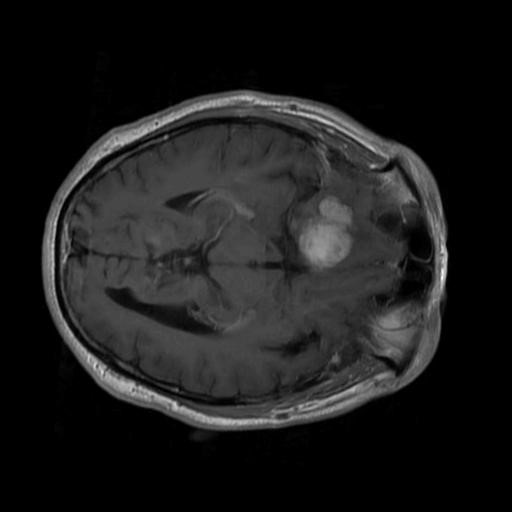
Label: brain_menin